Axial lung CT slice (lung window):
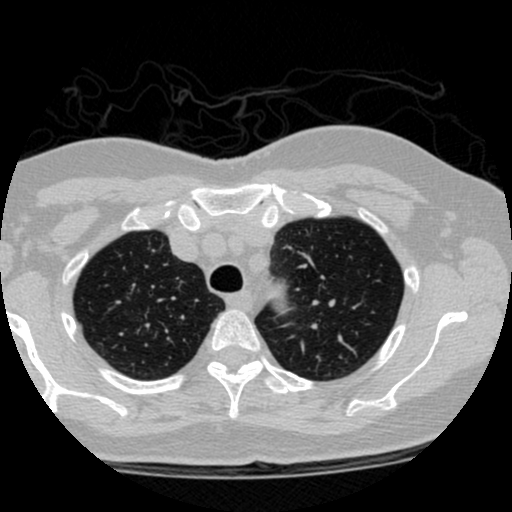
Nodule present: no